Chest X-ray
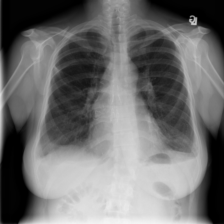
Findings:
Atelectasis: negative
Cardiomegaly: negative
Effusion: negative
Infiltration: negative
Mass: negative
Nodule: negative
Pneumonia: negative
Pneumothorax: negative
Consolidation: negative
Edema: negative
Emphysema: negative
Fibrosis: negative
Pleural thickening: negative
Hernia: negative